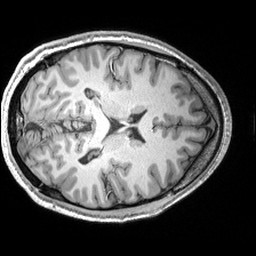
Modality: T1w
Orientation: axial
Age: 24
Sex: male
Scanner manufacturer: siemens
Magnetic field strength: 3 T
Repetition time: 2.53 s
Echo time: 0.00299 s